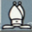
Piece: wB